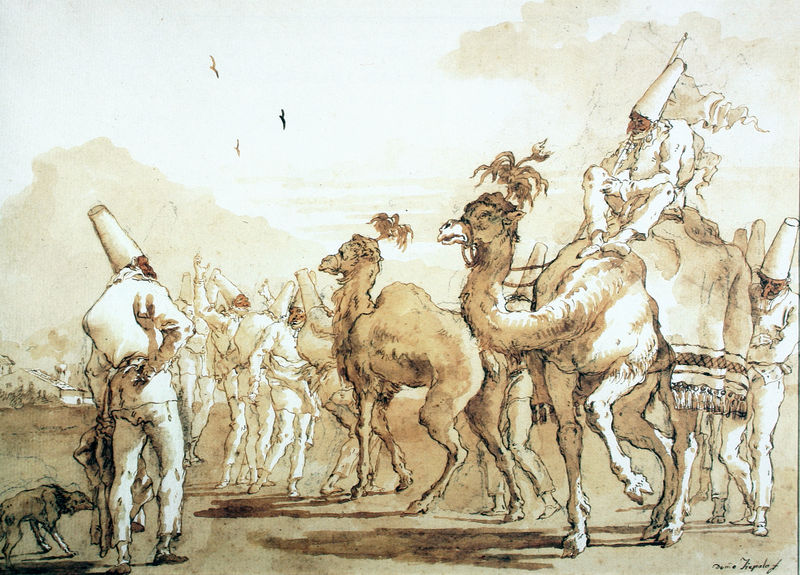
Titel: Pulcinella reitet auf einem Dromedar, oder: Die Rückkehr der Karawane
Künstler: Giovanni Domenico Tiepolo
Standort: Philadelphia
Institution: Mr. and Mrs. George M. Cheston
Schlagwörter: berg, feder, held, himmel, mann, schatten, weiß, wolken, aquarell, gelb, grün, landschaft, menschen, ocker, sand, braun, grau, hintergrund, hut, hüte, licht, männer, nase, rücken, schmuck, schwarz, skizze, zeichnung, gebäude, haus, hund, hunde, tiere, wolke, beige, muster, teppich, anzüge, hose, jacke, federn, signatur, vögel, sonne, decke, reiter, federbusch, fell, hufe, reiten, ritt, sattel, kopfbedeckung, italien, schuhe, fahne, heiß, warm, afrika, berge, hitze, sonnenlicht, wüste, dorf, dunst, grafik, nebel, grisaille, sepia, bordüre, pfeife, steppe, unscharf, karawane, laviert, tusche, schaf, orient, diesig, clown, hinten, rückenfigur, radierung, rennen, reihe, zirkus, kopfputz, pinsel, schemenhaft, daumier, wärme, serie, arabisch, schatte, palmen, büschel, troddeln, federschmuck, kopfschmuck, turban, karneval, lavierung, bozetto, araber, marokko, ägypten, satteldecke, federzeichnung, kamel, decken, wettrennen, tiepolo, fez, nordafrika, rittlings, clowns, misstrauen, kamele, dromedar, karavane, lavur, dromedare, höcker, pulcinella, dromeda, karawande, masekn, tieppole, anzuüge, camels